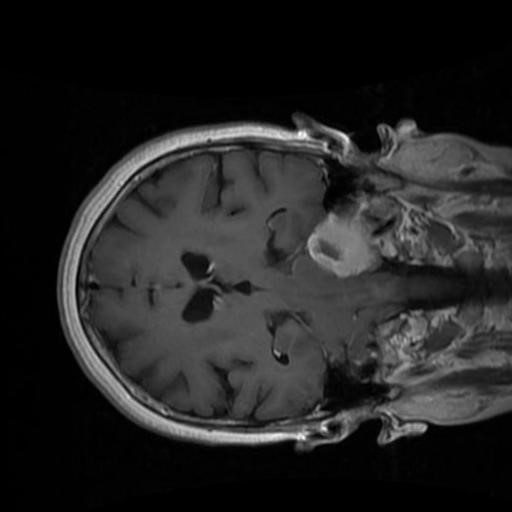
Label: brain_menin